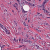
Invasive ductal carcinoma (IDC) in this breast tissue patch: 1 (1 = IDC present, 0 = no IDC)